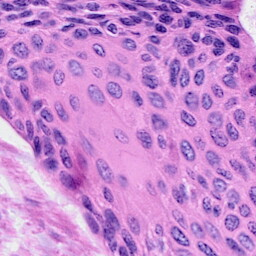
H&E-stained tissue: Cervix